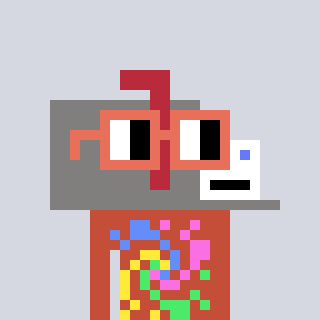
a pixel art character with square orange glasses, a mailbox-shaped head and a rust-colored body on a cool background